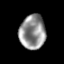
Tissue: lung
Cell type: Epithelial cells
Senescence score: 0.2108
Nuclear area (px): 873
Mean DAPI intensity: 146.325